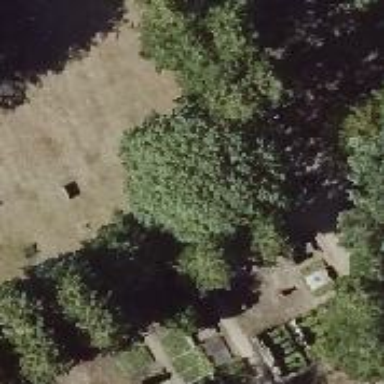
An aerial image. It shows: Historic tomb in the cemetery.